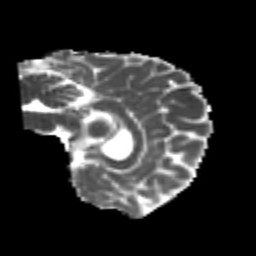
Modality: MD
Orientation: sagittal
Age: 25
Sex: female
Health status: healthy
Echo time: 0.074 s